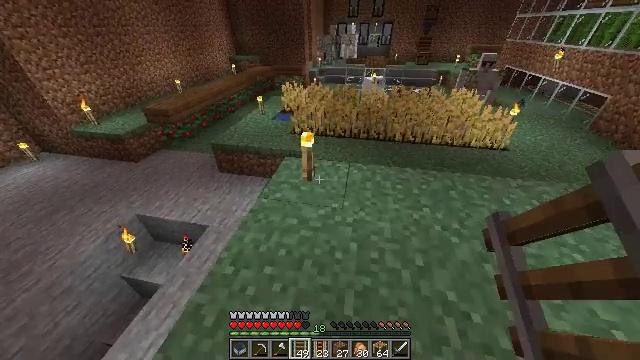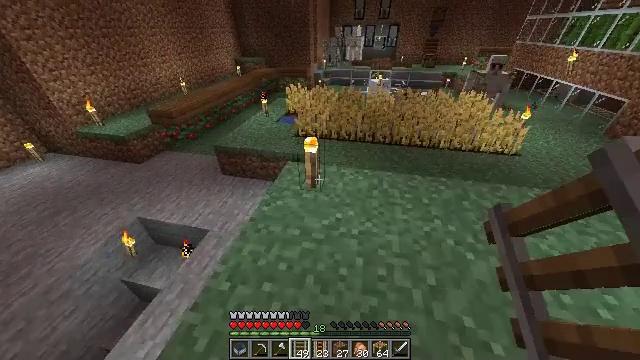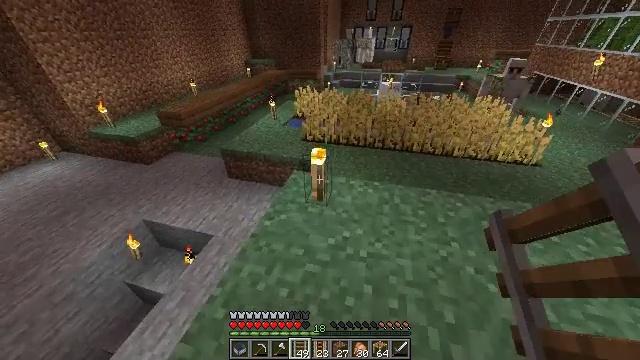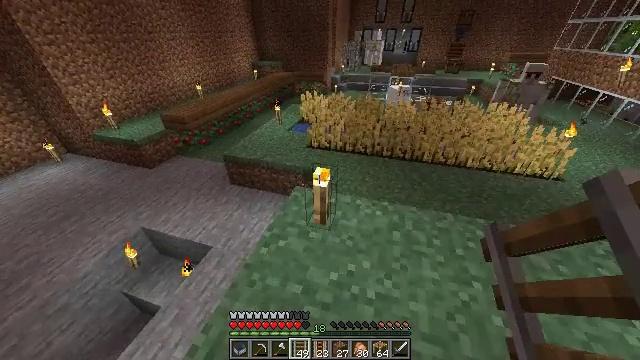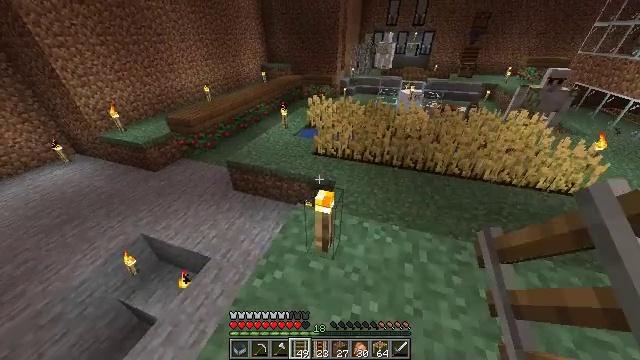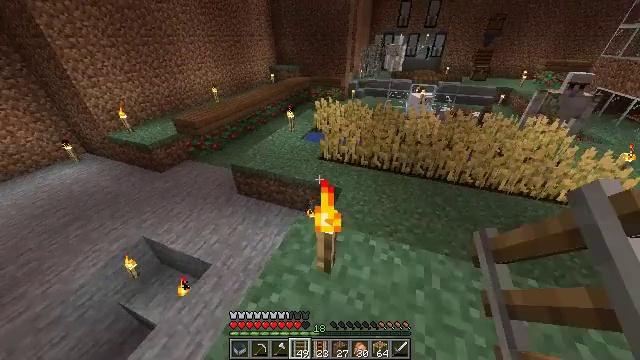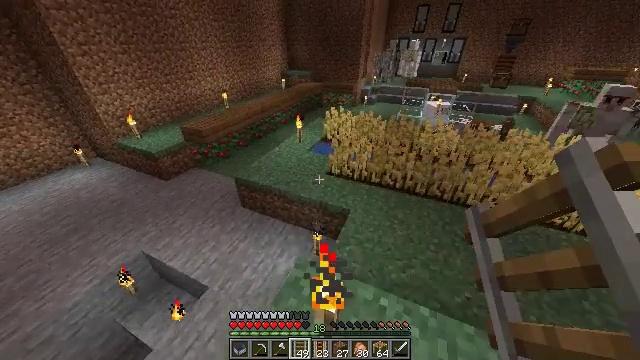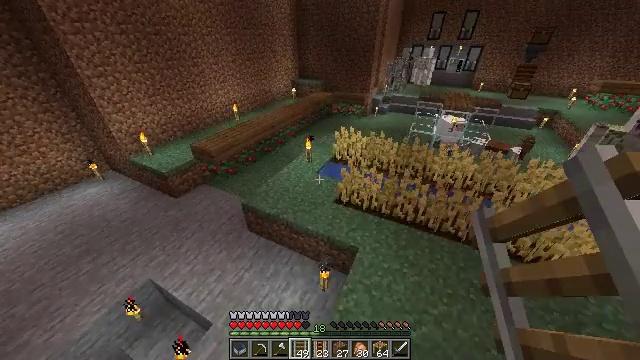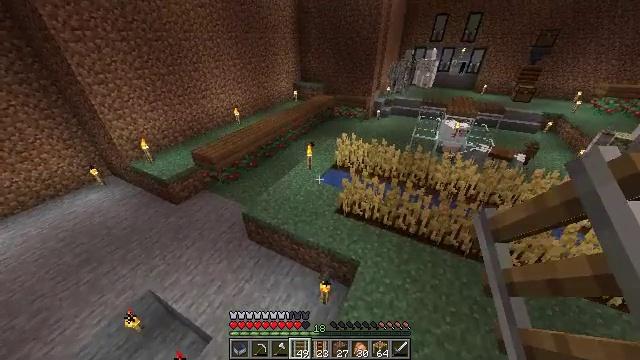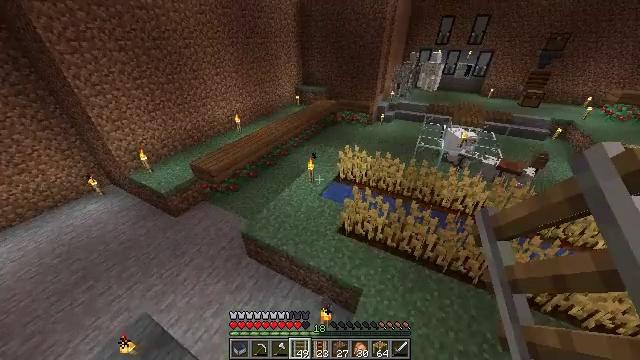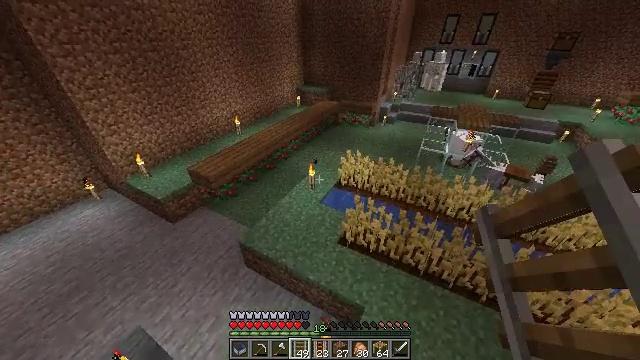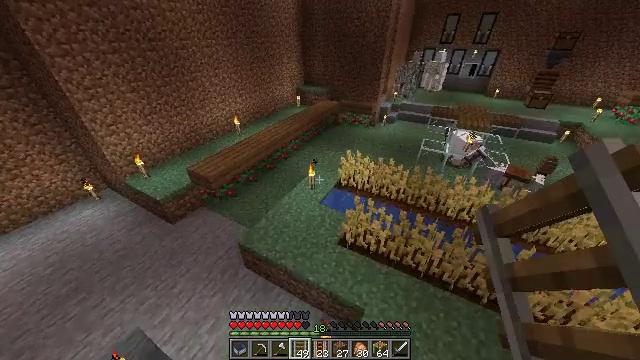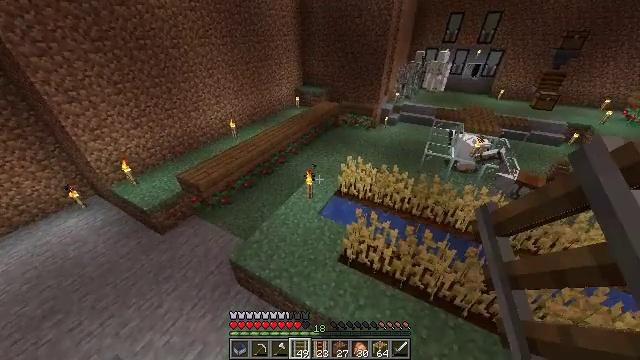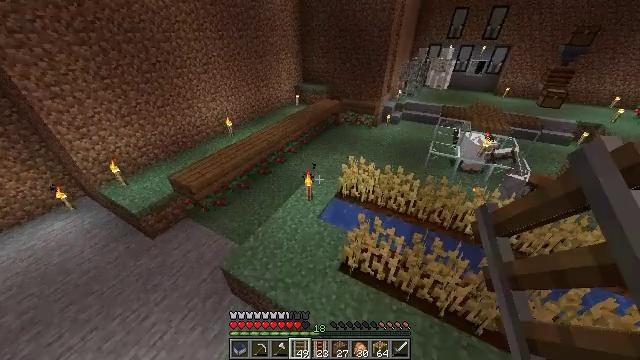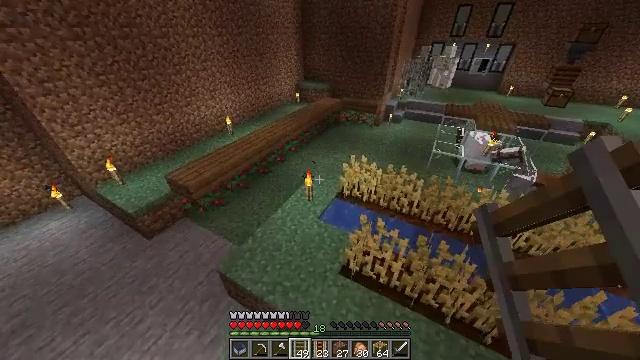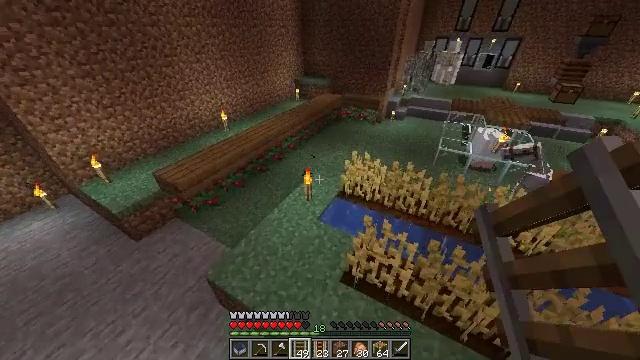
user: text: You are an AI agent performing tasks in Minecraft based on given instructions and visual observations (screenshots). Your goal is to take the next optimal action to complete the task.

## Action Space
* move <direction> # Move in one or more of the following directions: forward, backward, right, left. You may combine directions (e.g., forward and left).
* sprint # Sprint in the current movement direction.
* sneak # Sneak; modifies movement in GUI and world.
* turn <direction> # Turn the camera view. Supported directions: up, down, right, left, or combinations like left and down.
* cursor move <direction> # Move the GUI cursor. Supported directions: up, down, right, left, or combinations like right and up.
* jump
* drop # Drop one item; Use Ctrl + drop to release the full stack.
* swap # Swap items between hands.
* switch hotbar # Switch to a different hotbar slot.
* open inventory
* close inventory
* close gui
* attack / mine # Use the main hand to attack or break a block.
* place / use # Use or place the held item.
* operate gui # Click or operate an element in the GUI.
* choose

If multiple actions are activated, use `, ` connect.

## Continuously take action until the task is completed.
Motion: motion action
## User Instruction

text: Mine the smooth stone.
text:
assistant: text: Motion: move forward, turn left
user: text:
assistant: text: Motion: move forward, turn left
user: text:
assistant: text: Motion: move forward, turn left
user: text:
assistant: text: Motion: move forward, turn left
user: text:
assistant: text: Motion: move forward, turn left
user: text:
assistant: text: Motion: move forward, turn left, jump
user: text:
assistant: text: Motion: move forward, turn left, jump
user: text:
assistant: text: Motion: move forward, jump
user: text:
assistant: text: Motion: move forward, jump
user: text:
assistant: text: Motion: move forward, jump
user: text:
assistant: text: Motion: move forward, jump
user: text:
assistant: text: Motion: move forward, jump
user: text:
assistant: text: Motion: move forward, jump
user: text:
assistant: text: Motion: move forward, jump
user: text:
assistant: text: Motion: move forward, jump
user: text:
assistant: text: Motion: move forward, jump
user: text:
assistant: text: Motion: move forward, jump
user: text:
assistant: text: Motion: move forward, sprint, jump
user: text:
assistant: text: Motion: move forward, sprint, jump
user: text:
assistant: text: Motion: move forward, sprint, jump
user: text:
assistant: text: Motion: move forward, sprint, jump
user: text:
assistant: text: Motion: move forward, sprint, jump
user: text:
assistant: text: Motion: move forward, sprint, jump
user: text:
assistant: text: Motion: move forward, turn right, jump
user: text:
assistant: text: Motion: move forward, turn right, jump
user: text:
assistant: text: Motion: move forward, turn right, jump
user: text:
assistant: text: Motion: move forward, turn right, jump
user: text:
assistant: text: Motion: move forward, turn right, jump
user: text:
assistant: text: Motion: move forward, turn right and up, jump
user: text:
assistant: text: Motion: move forward, turn right and up, jump